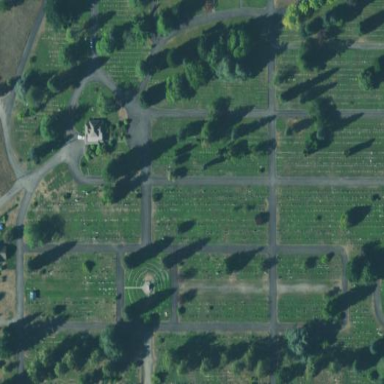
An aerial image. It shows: Cemetery.